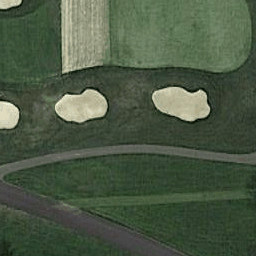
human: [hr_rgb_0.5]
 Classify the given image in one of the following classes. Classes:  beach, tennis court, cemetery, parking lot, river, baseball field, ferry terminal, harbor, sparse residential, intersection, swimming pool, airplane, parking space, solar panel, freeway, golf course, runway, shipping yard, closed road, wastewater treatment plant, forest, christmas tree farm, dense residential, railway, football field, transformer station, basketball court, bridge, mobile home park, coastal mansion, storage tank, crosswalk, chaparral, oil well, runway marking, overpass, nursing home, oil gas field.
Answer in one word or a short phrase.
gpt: golf course